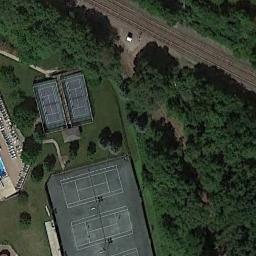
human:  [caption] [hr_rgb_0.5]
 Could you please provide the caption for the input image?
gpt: There are two tennis courts of the same size side by side in the upper right corner .

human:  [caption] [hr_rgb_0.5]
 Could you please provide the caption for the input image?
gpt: Many trees are near the tennis courts .

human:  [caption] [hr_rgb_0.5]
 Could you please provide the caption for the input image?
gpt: Tennis court on lawn next to parking lot and woods .

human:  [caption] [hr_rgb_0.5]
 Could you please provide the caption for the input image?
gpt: The tennis court is on the grass next to some trees .

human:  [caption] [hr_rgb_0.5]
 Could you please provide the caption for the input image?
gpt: There are many green trees around the tennis courts .